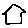
Label: house